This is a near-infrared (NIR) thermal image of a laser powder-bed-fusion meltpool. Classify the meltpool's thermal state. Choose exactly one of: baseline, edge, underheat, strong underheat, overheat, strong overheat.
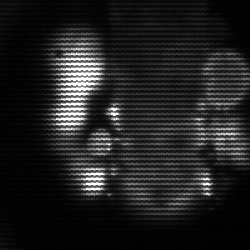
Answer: strong underheat